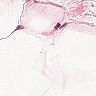
Metastatic tissue present: no